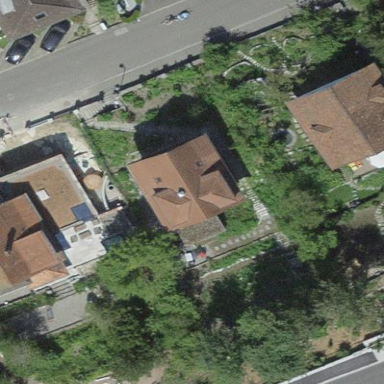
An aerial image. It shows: Detached building.